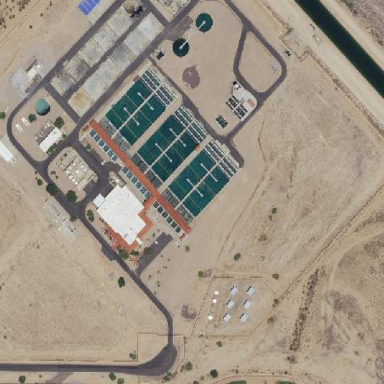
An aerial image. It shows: Wastewater plant.